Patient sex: M
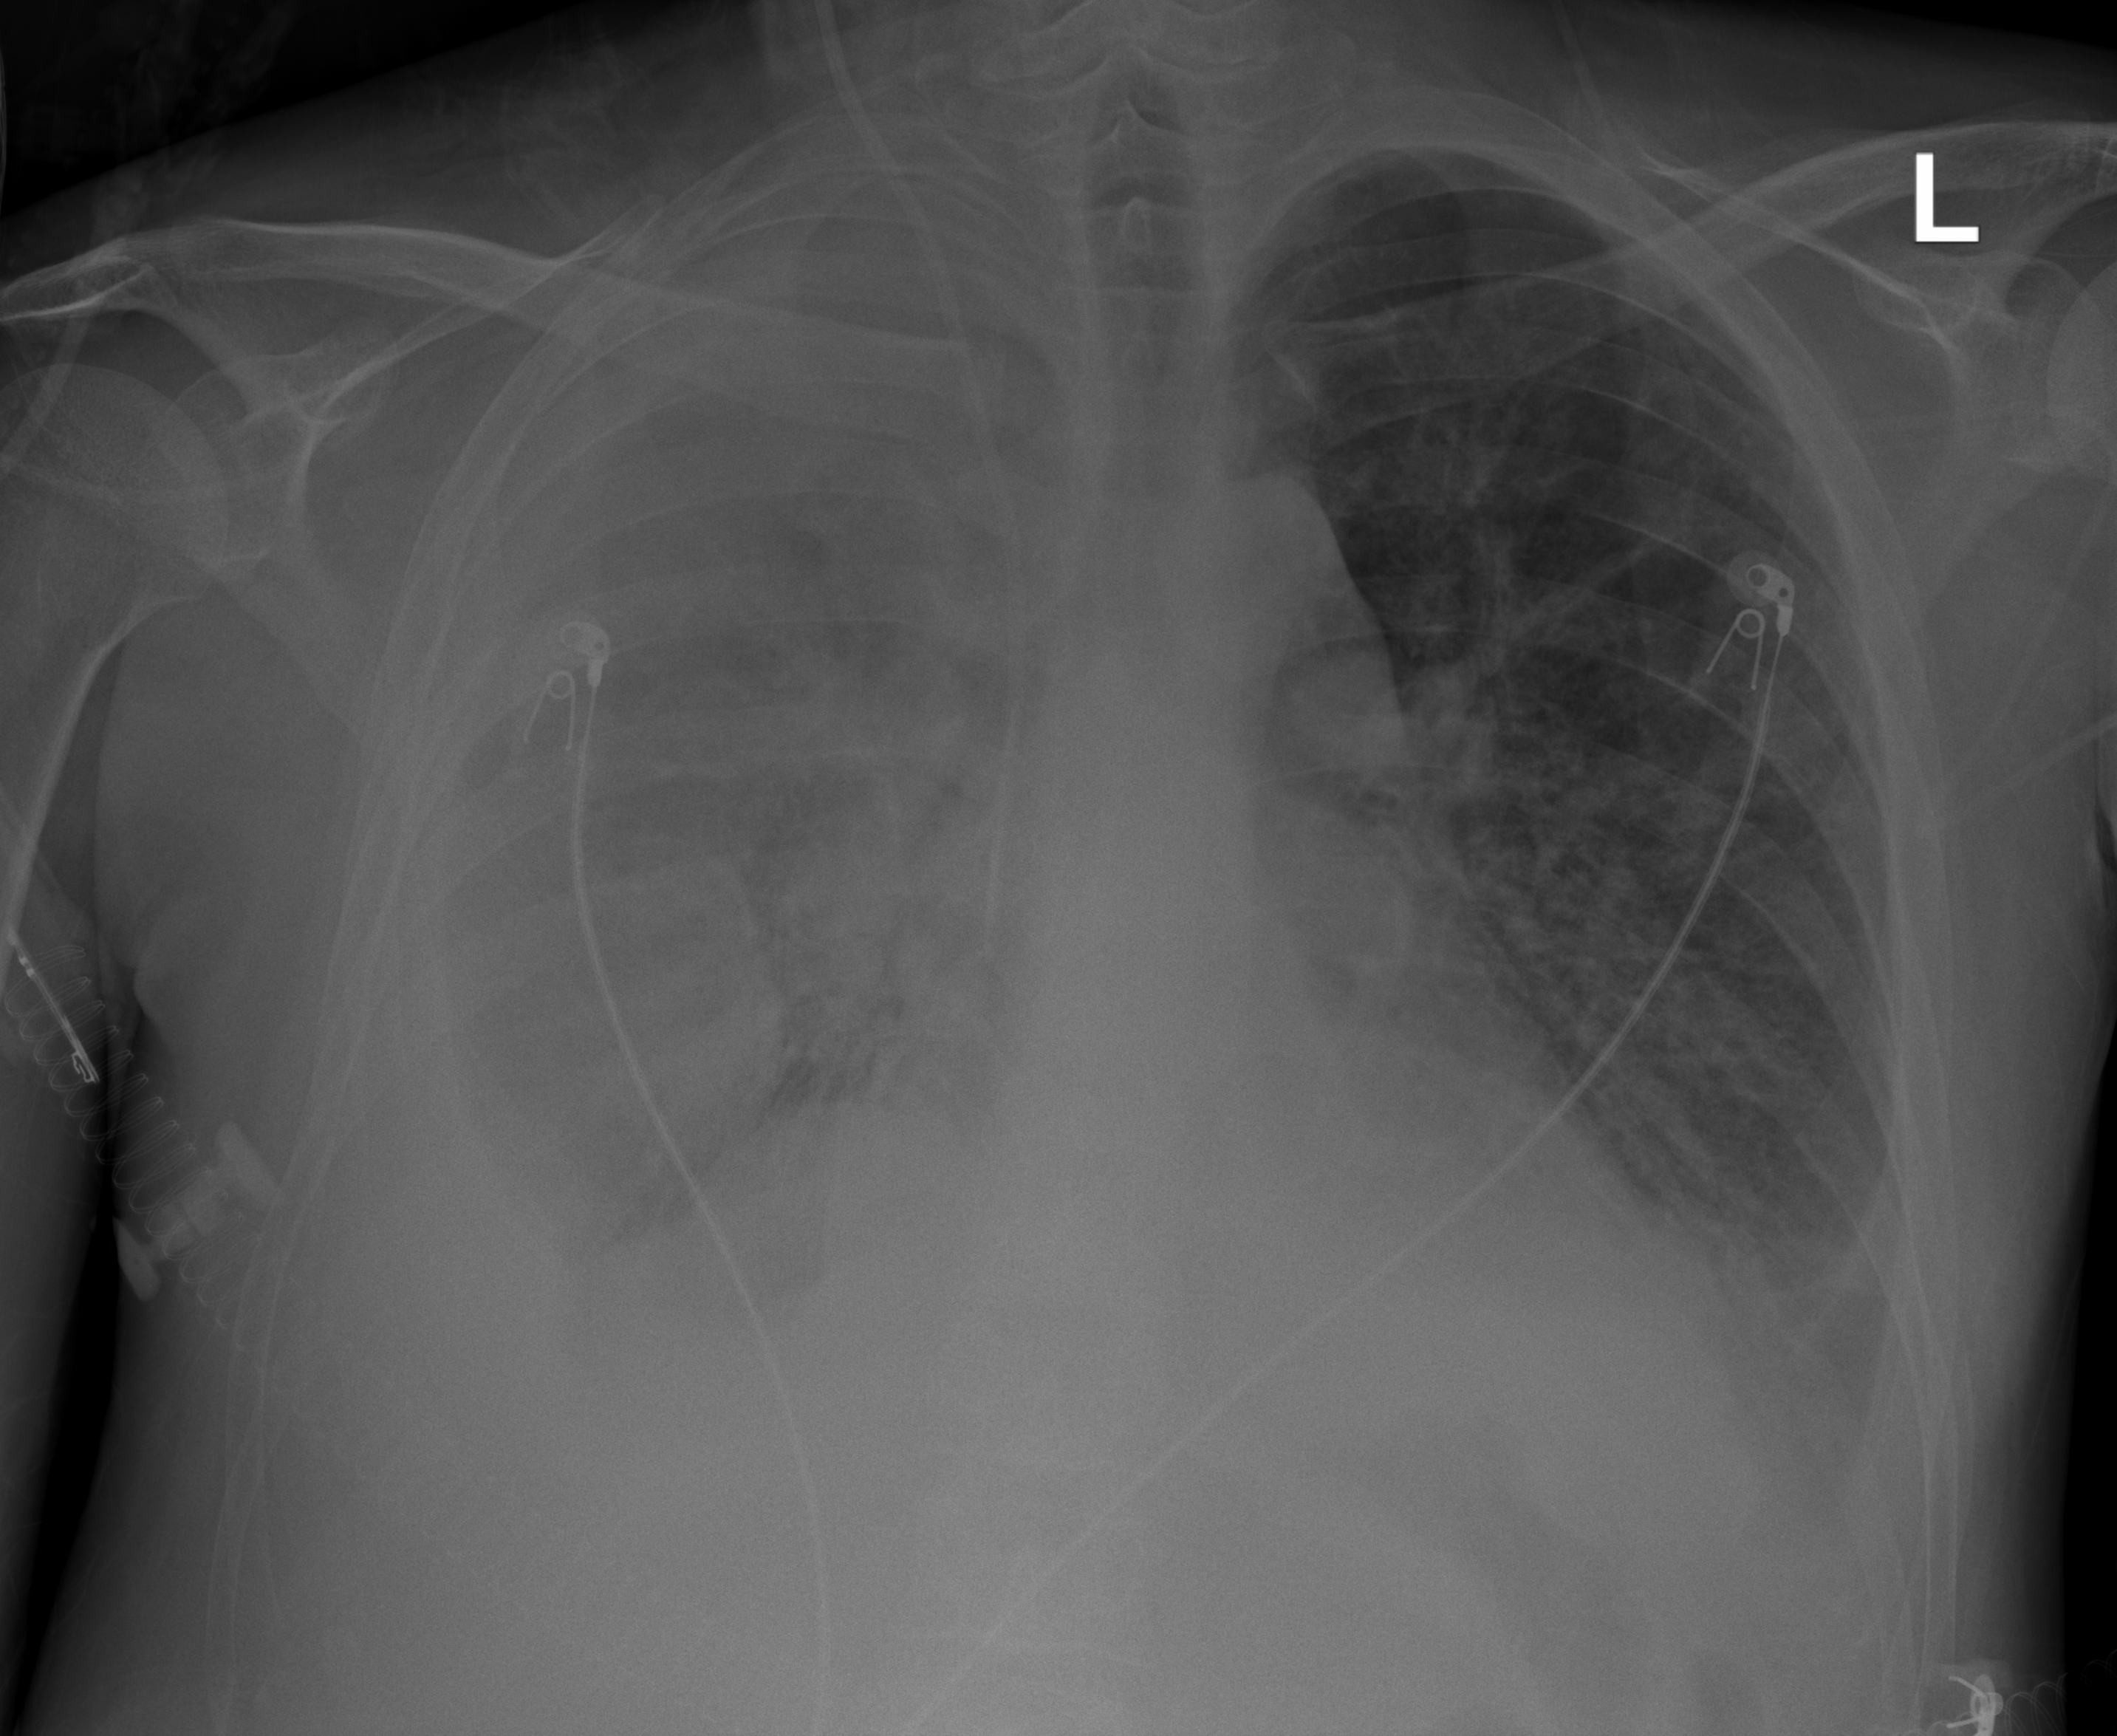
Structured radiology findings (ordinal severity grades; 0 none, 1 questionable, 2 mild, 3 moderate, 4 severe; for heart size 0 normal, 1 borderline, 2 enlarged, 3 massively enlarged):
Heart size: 1
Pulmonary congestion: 0
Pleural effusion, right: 2
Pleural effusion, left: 2
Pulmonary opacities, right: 3
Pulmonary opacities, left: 0
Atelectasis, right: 3
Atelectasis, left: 2